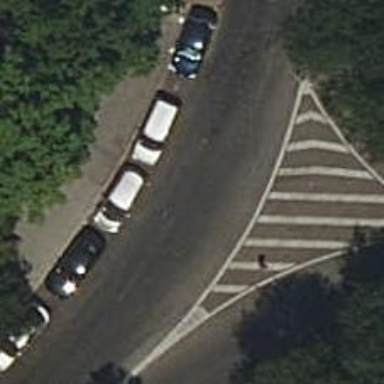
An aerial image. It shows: Public transport stop position.